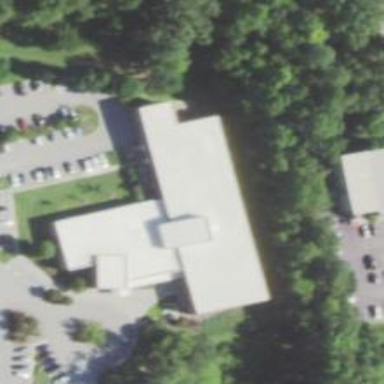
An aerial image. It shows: Library building.